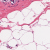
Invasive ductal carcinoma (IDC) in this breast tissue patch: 0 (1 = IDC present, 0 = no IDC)